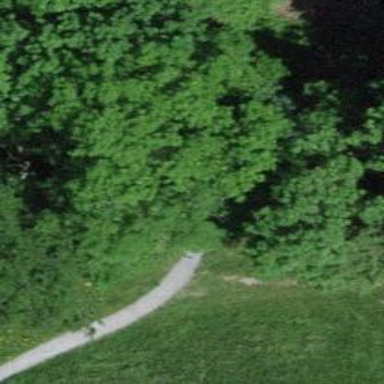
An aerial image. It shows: Footway bridge with unpaved surface.